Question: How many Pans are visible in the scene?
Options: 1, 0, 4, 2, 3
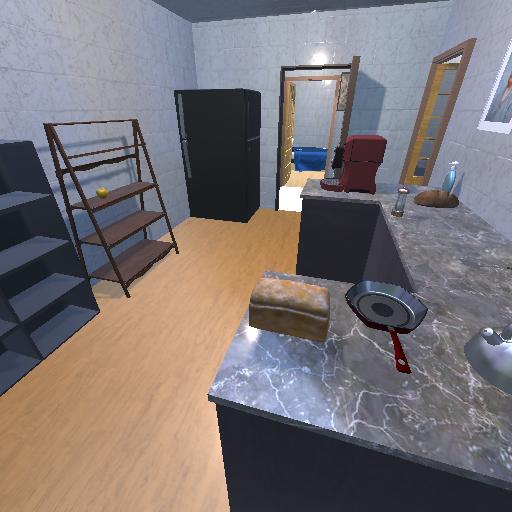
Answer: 1